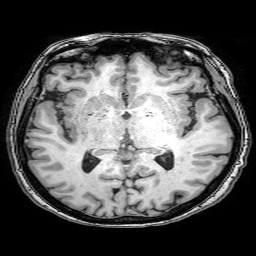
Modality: T1w
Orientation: coronal
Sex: female
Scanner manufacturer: philips
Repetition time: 0.008219 s
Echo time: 0.00376 s